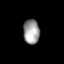
Tissue: prostate
Cell type: Myeloid cells
Senescence score: 0.697
Nuclear area (px): 392
Mean DAPI intensity: 156.14